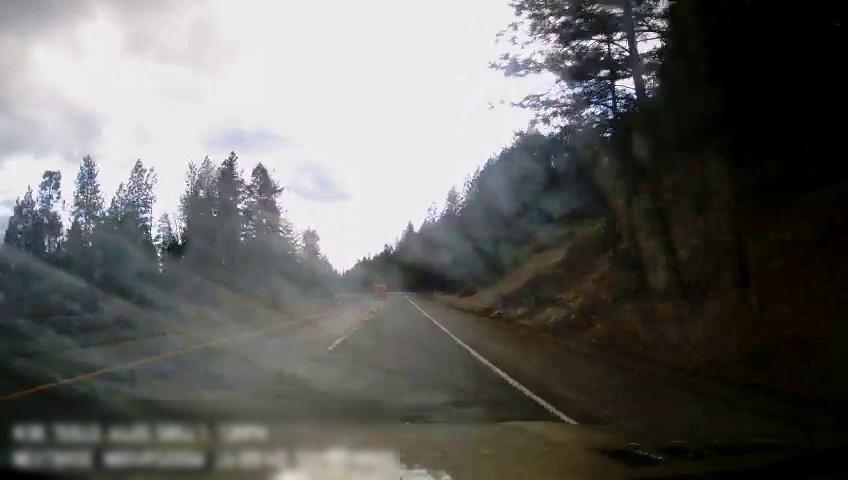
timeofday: Day
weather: Cloudy
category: Drivable Space
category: Drivable Space
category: Vehicles | Van
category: Lanes | Current Lane
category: Lanes | Alternate Lane
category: Lanes | Alternate Lane